Question: I am design a gallery which look like this
Now i have implemented gallery very nice .. now problem is the two dots coming below the image .
Logic for Dots : black colour dot for selected image and selection of any dot image should change in gallery .
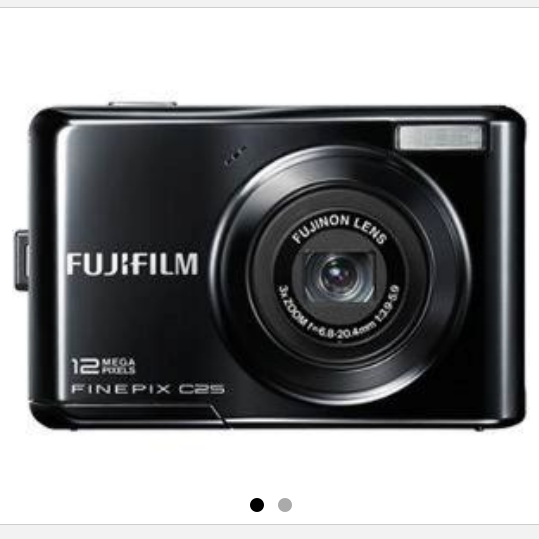
Answer: I have solved this problem like this
1)Implemented this by having two galleries in Linear layout , one for the image gallery and other gallery for dot .
2)And this is how i have integrated two
'iconGallery = (Gallery) view.findViewById(R.id.product_image_gallery_icon); iconGallery.setVisibility(View.VISIBLE); gallery = (Gallery) view.findViewById(R.id.product_image_gallery); GalleryImageAdapter adapter = new GalleryImageAdapter(getActivity(), urlList); gallery.setAdapter(adapter); gallery.setCallbackDuringFling(false); gallery.setOnItemSelectedListener(new AdapterView.OnItemSelectedListener() { public void onItemSelected(AdapterView<?> parent, View view, int position, long id) { GalleryIconAdapter galleryIconAdapter= new GalleryIconAdapter(getActivity(), dotCount, position); iconGallery.setAdapter(galleryIconAdapter); } public void onNothingSelected(AdapterView<?> parent) { } });'
Pls update my someone finds a better solution .